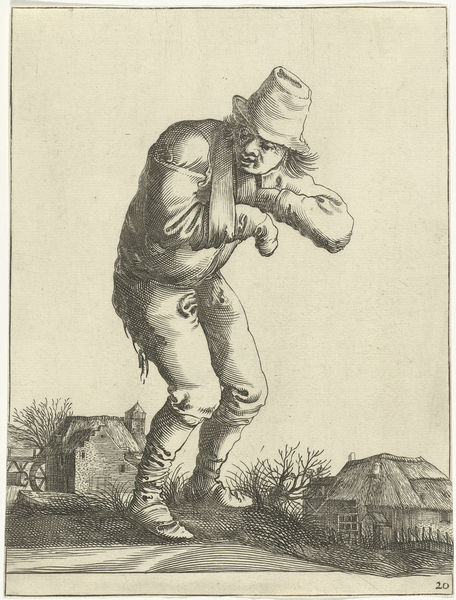
Titel: Landloper met mitella
Künstler: Pieter Jansz. Quast
Standort: Amsterdam
Institution: Rijksmuseum
Schlagwörter: homme, village, chapeau, maison, bois, toit, arbres, chariot, paille, bottes, chaume, blessé, géant, handicapé, mansardes, mansarde, écharde, bruguel, guilliver